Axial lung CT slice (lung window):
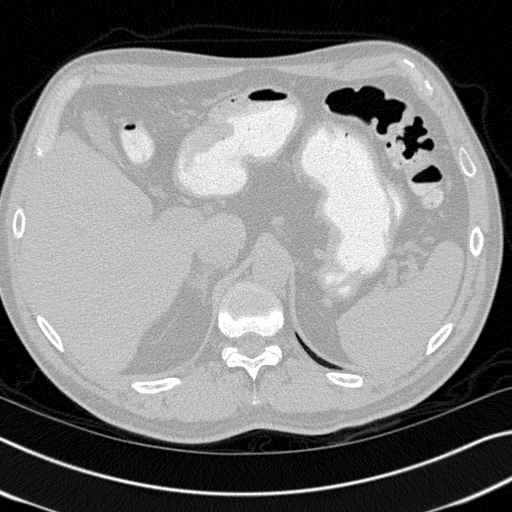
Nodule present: no